Question: I'm on Nitrous IO, and successfully working on for Ruby on rails application. But thing that is irritating me is the inability to scrollup or down on the console window.
Is there any I can enable that feature for the Heroku console window ? Please guide me.
Because of this issue, I'm unable to see the previous tracking on my command (CLI)/ console window. Please have a look at the image for what I'm looking out

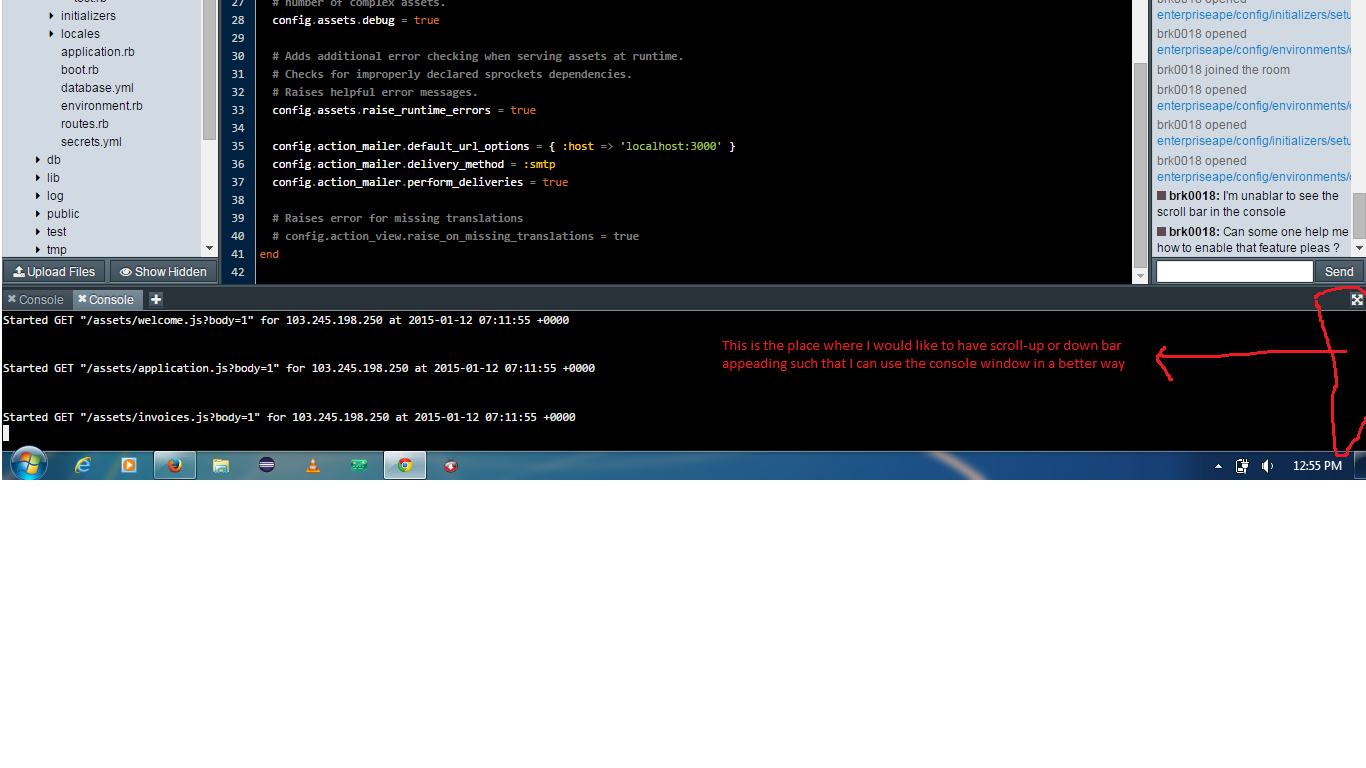
Answer: '''
CTRL + UP/DOWN
Press CTRL + UP/Down key for navigation(scroll up and down).
'''
Something off the topic:
'''
use gem "quiet_assets" to suppress the assets logging in your terminal.
You will be able to see just controller-> Model logs in your terminal.
Hope you find this gem helpful.
'''